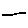
Label: line